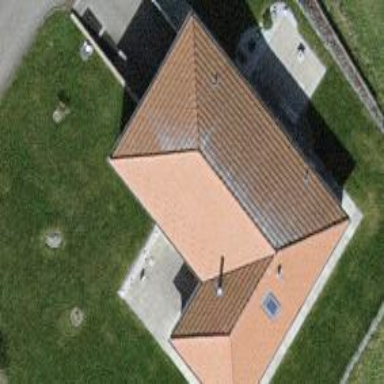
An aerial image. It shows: Simple house.